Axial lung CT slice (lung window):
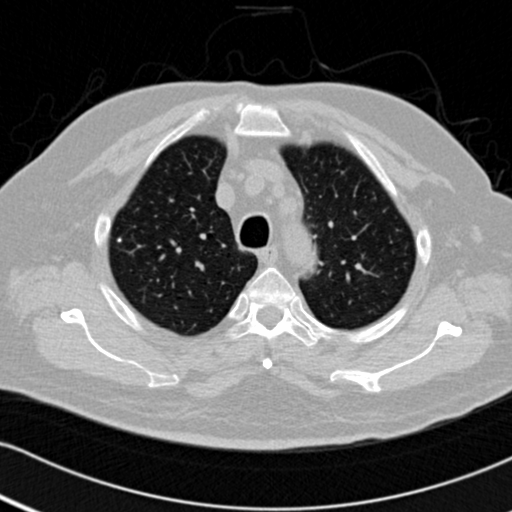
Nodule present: no